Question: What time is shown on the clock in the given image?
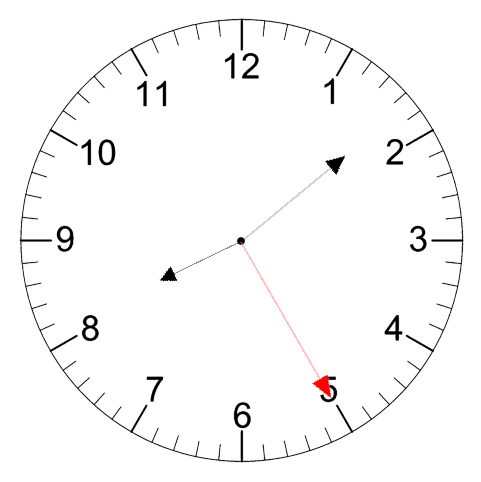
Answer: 08:08:25